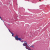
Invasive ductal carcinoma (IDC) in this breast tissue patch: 0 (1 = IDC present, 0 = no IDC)